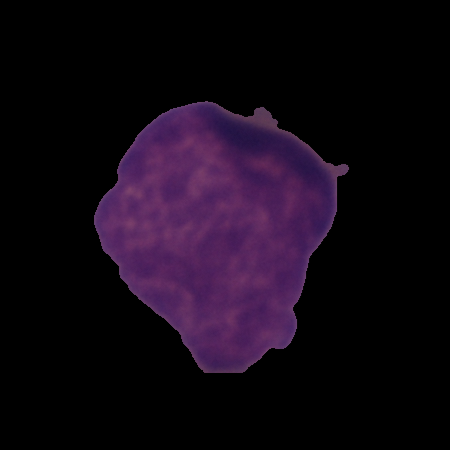
Label: cancer